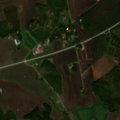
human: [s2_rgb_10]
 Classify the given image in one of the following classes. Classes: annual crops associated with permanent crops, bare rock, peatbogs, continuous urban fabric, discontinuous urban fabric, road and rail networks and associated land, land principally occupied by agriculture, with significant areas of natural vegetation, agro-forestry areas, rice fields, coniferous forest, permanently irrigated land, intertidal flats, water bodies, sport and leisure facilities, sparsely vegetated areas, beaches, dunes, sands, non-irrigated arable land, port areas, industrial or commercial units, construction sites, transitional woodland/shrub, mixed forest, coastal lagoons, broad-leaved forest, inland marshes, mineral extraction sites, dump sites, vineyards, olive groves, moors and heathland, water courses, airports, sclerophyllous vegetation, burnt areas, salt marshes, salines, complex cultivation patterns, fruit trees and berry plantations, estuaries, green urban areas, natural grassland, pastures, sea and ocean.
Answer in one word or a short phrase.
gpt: non-irrigated arable land, land principally occupied by agriculture, with significant areas of natural vegetation, coniferous forest, mixed forest